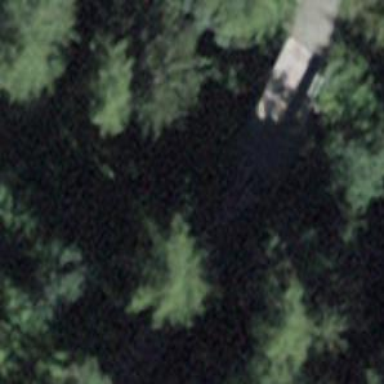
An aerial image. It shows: Track road on bridge.